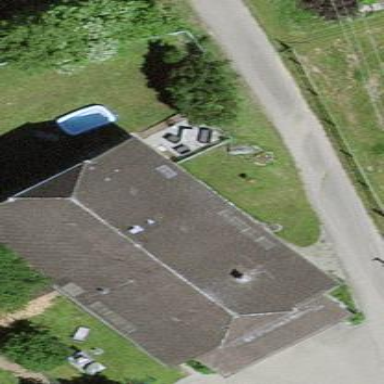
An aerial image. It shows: Residential building.